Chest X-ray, PA view. Patient: 54 years old, sex F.
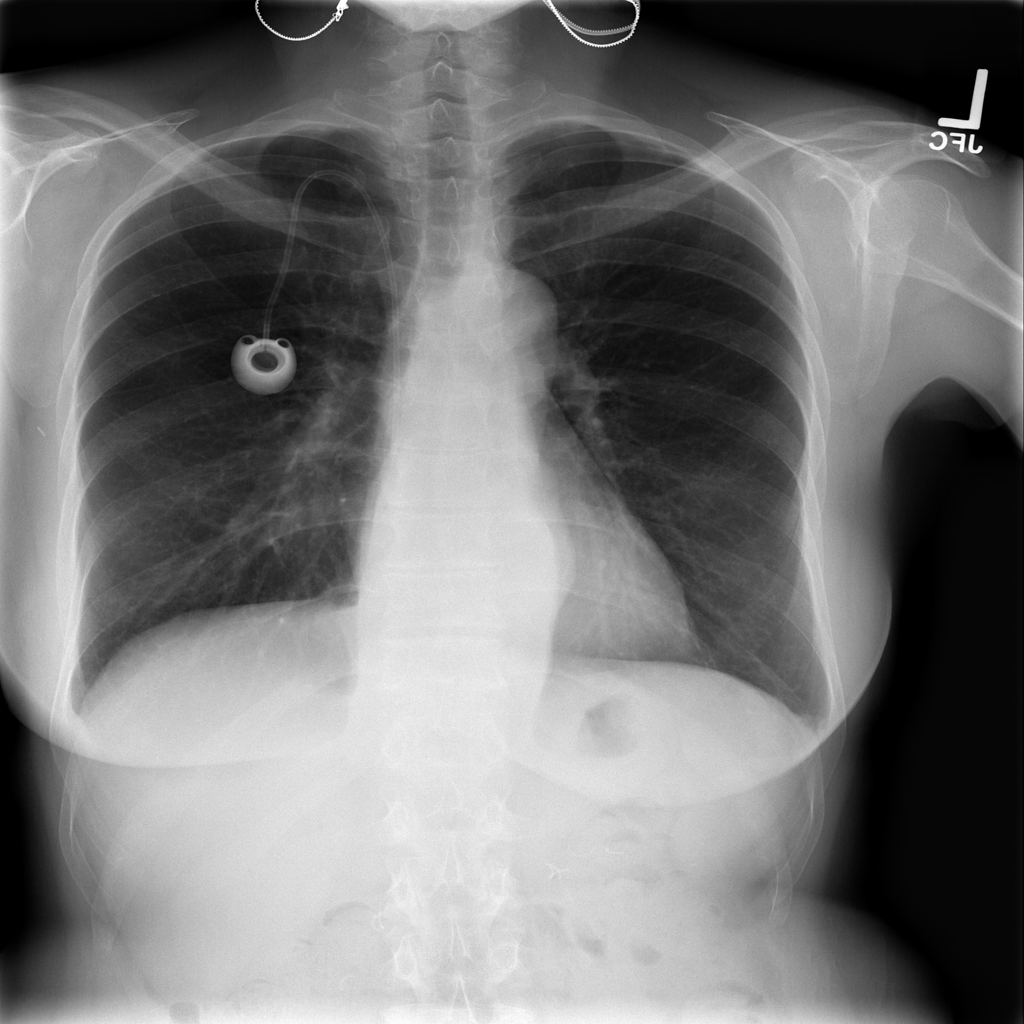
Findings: Mass